Chest X-ray:
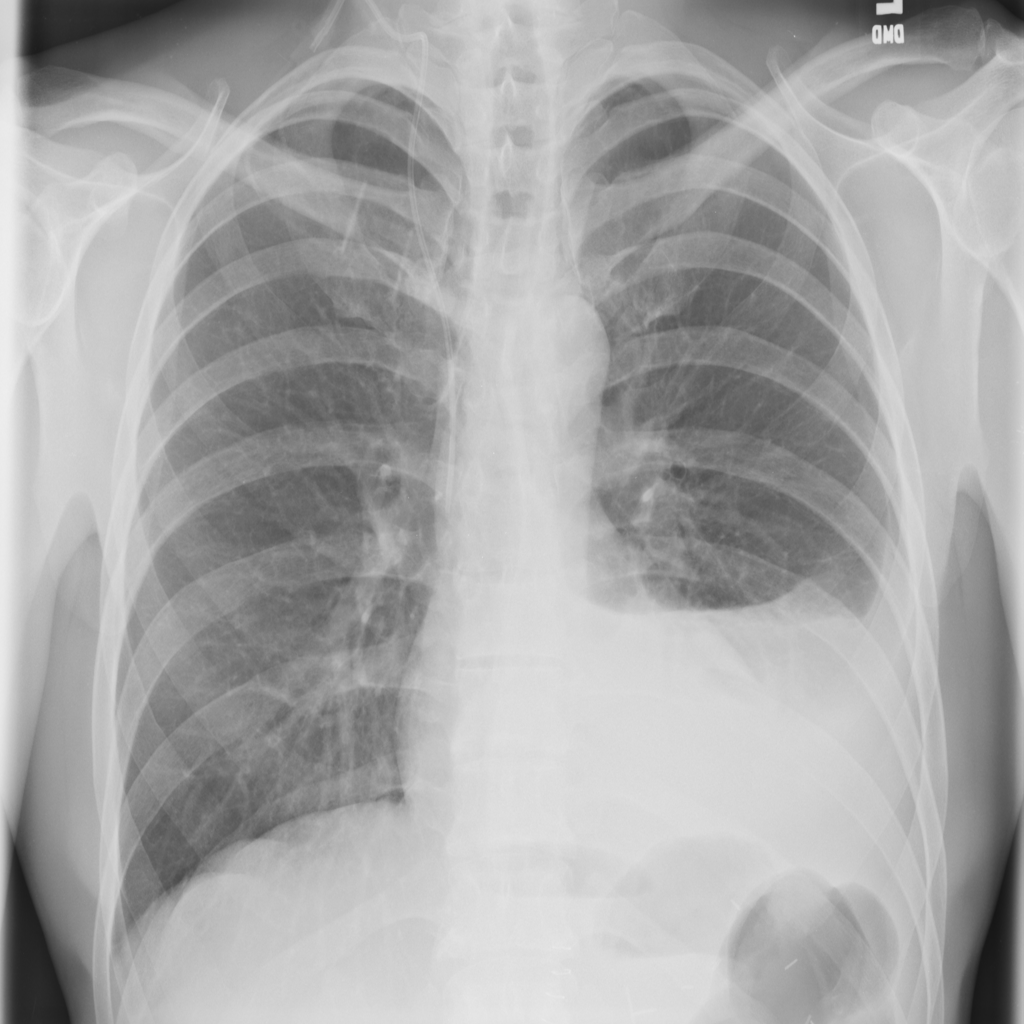
Findings: Effusion
No abnormal finding: no